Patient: sex M, age 72
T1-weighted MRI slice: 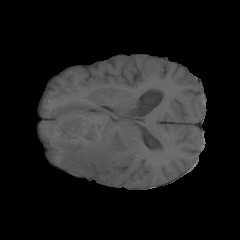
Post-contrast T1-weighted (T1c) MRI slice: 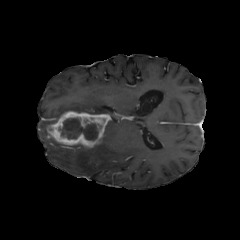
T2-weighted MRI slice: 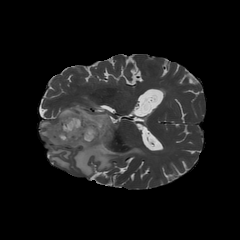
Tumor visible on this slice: yes
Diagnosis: Glioblastoma, IDH-wildtype
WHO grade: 4